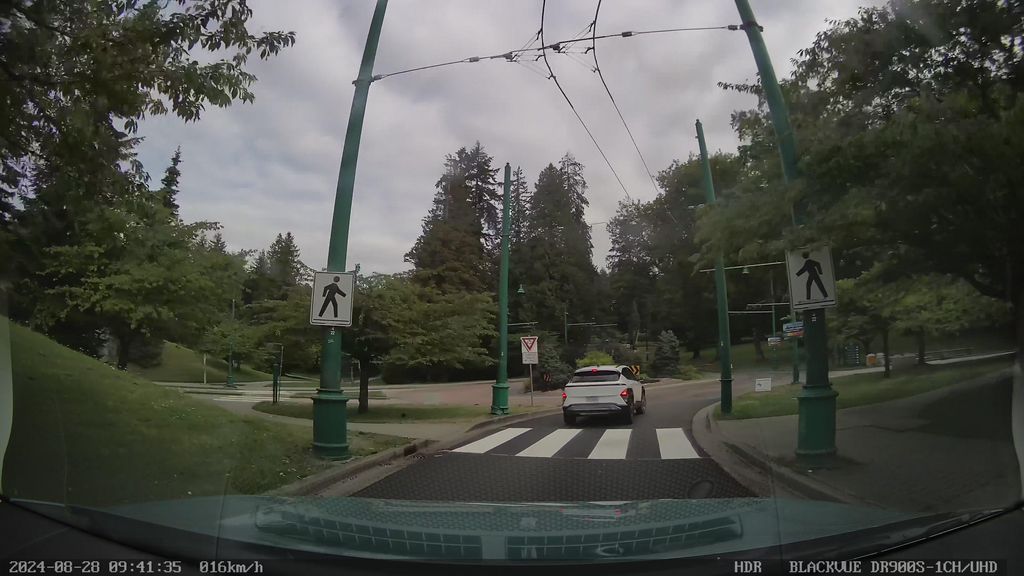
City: vancouver